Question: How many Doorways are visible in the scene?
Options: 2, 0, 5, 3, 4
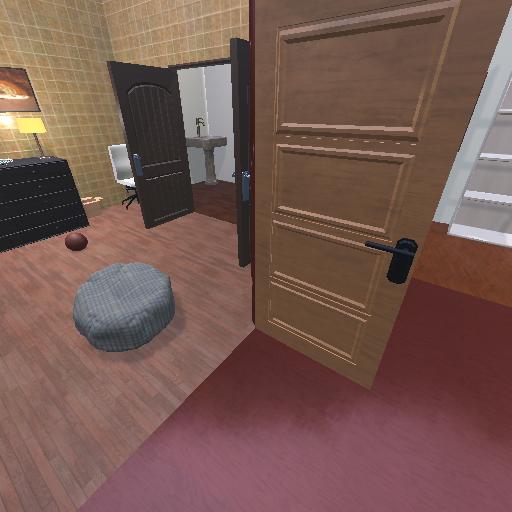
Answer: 2